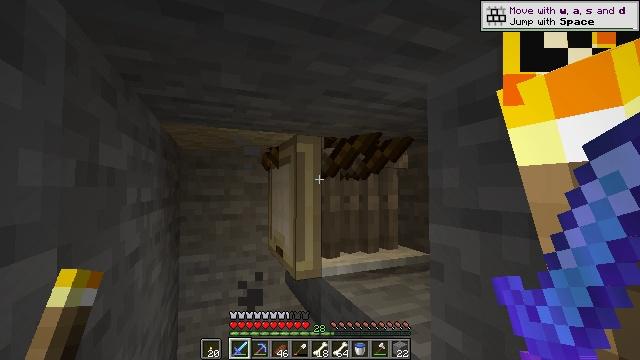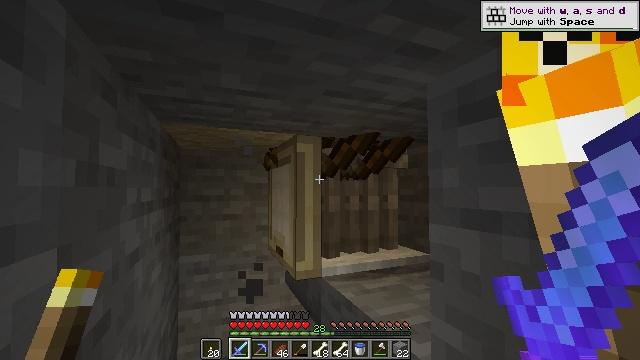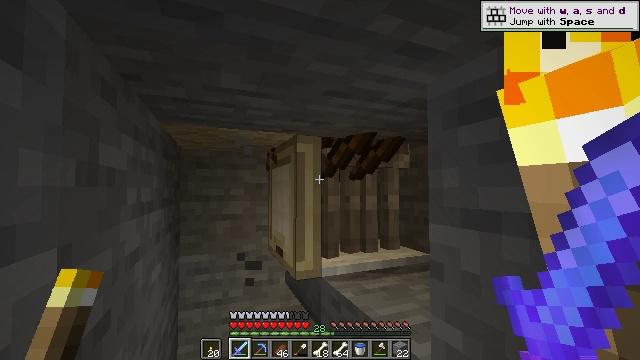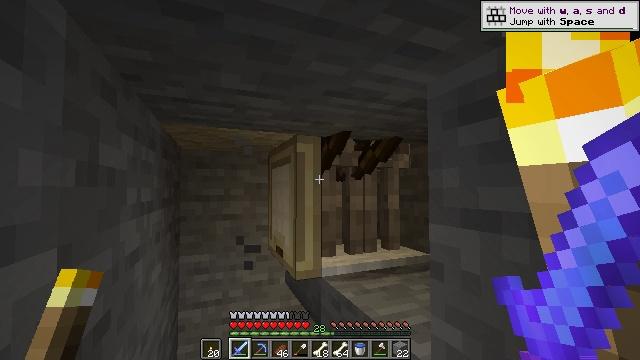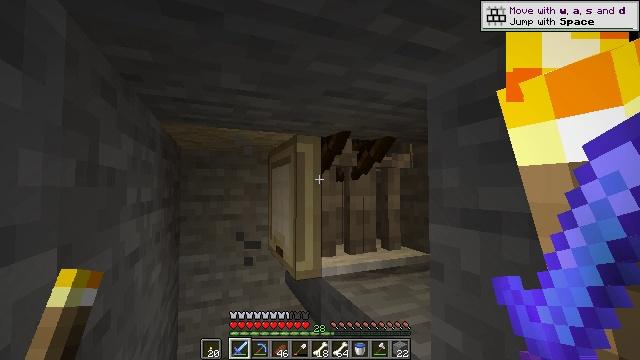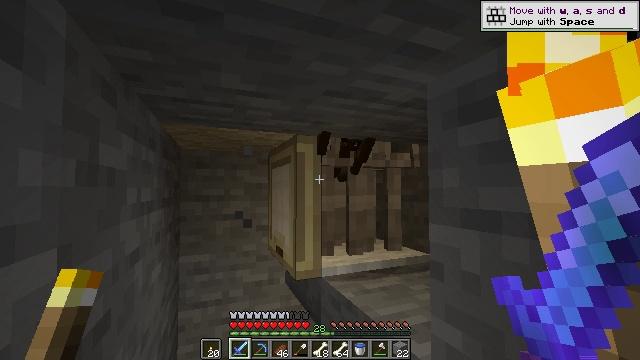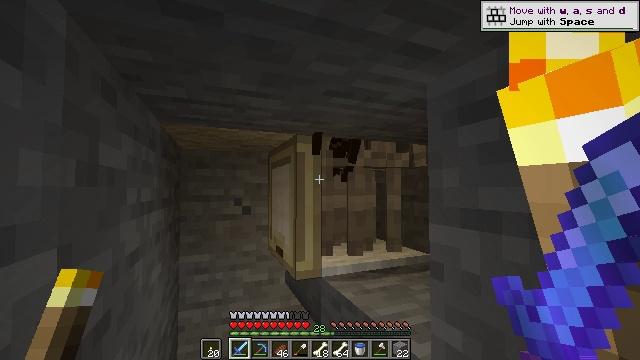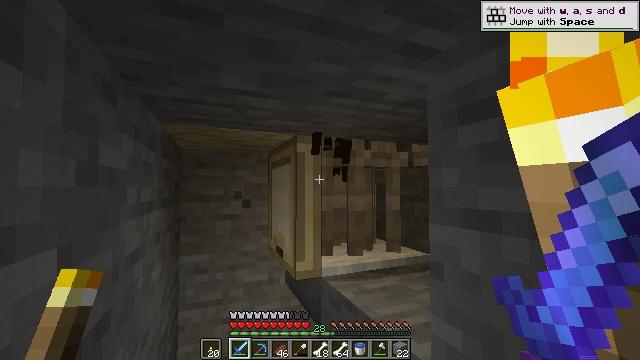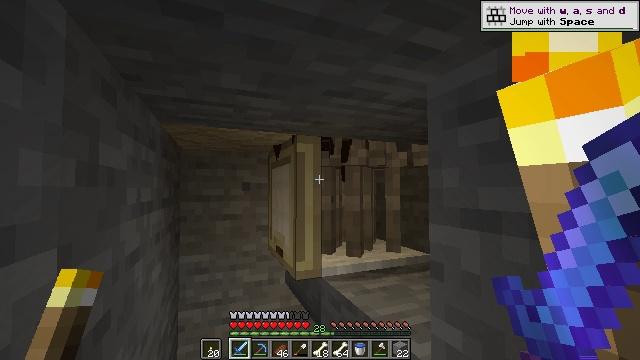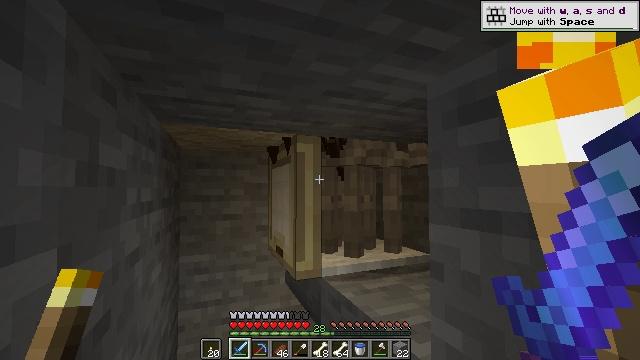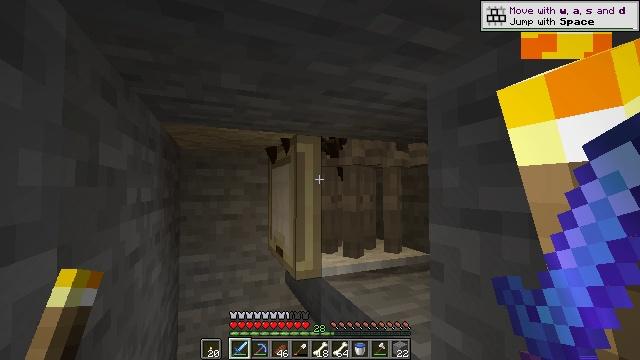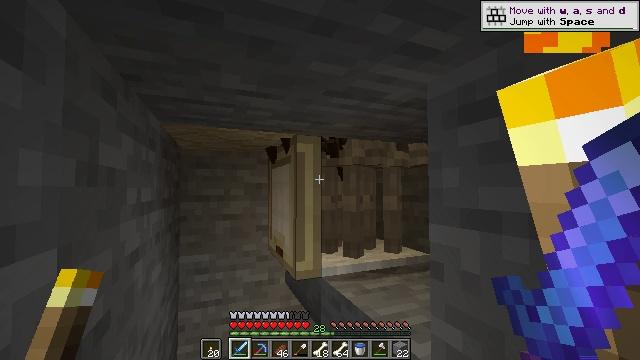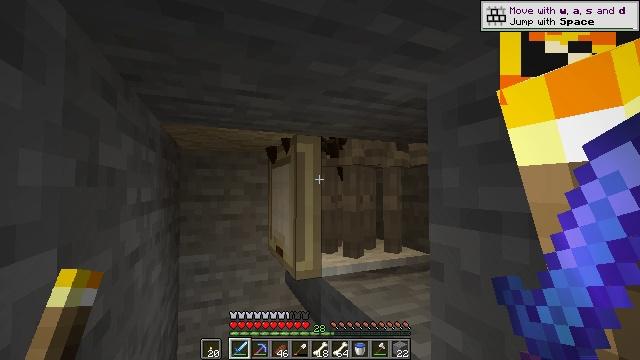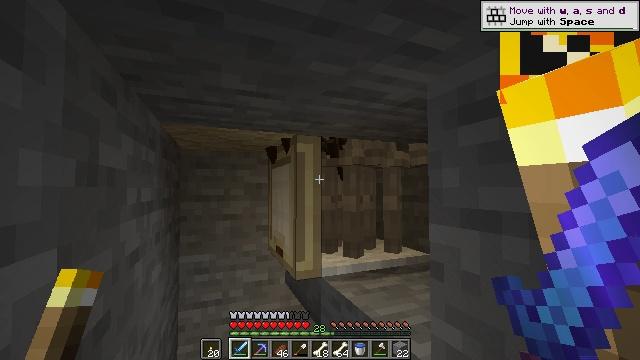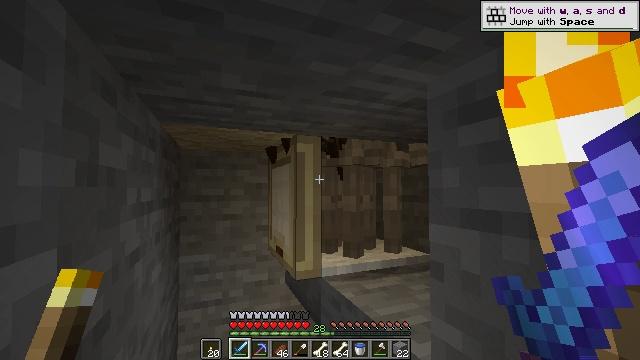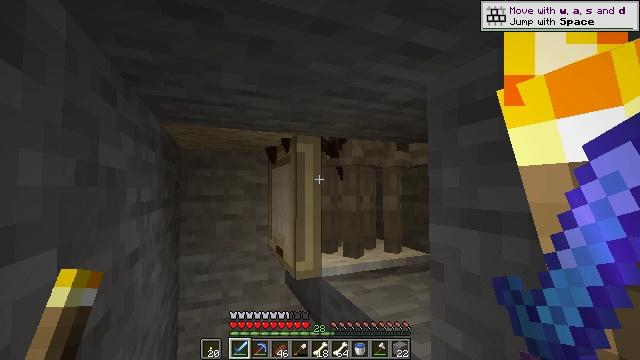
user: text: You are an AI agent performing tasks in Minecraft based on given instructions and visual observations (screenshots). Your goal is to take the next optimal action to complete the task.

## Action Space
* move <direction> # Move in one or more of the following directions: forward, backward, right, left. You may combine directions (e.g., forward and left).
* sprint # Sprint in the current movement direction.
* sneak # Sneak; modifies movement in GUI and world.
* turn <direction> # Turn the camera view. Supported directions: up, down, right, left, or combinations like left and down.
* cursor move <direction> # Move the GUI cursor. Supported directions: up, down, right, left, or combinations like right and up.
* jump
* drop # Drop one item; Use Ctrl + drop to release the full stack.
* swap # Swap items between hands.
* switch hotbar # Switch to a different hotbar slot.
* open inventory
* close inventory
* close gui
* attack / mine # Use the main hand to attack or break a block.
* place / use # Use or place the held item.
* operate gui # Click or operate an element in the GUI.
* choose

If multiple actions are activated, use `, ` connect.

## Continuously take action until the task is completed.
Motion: motion action
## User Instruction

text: Hunt the skeleton.
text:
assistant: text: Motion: no_op
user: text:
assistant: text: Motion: no_op
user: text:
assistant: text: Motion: no_op
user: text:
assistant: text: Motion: no_op
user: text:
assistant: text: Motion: no_op
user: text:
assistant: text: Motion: no_op
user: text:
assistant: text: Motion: no_op
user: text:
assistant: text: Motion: no_op
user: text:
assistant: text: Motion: no_op
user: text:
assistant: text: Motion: no_op
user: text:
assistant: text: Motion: no_op
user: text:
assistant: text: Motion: no_op
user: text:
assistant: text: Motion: no_op
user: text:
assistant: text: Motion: no_op
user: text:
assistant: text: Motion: no_op
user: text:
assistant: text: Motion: no_op
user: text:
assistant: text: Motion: no_op
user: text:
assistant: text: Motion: no_op
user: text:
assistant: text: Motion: no_op
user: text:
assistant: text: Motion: no_op
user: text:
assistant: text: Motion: no_op
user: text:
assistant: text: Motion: no_op
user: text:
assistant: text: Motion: no_op
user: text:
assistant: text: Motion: no_op
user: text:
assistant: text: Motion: no_op
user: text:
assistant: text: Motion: no_op
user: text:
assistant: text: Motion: no_op
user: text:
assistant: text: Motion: no_op
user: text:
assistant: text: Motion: no_op
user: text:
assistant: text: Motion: no_op